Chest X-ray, AP view. Patient: 64 years old, sex M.
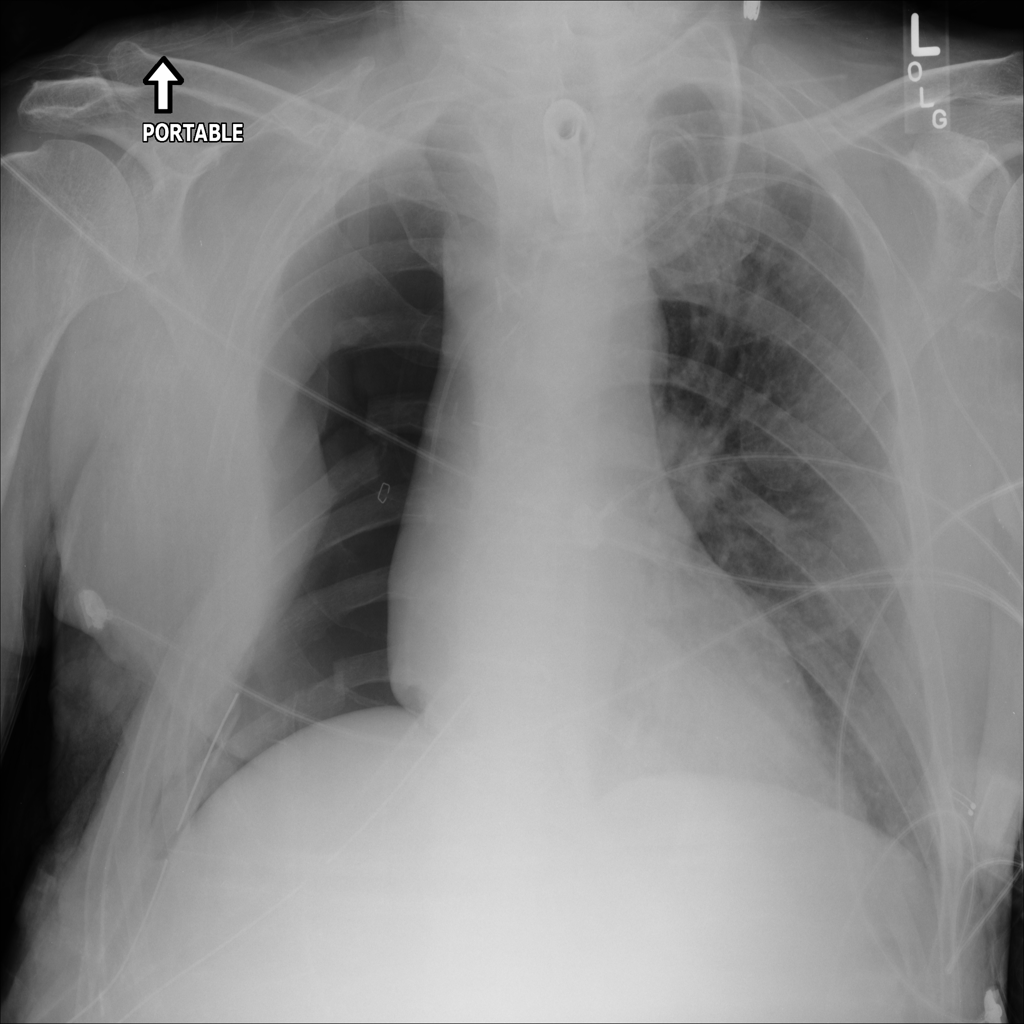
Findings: Mass, Pleural_Thickening, Pneumothorax